Field crop: tomato
Growth stage: 1
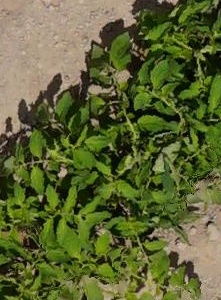
Species: tomato